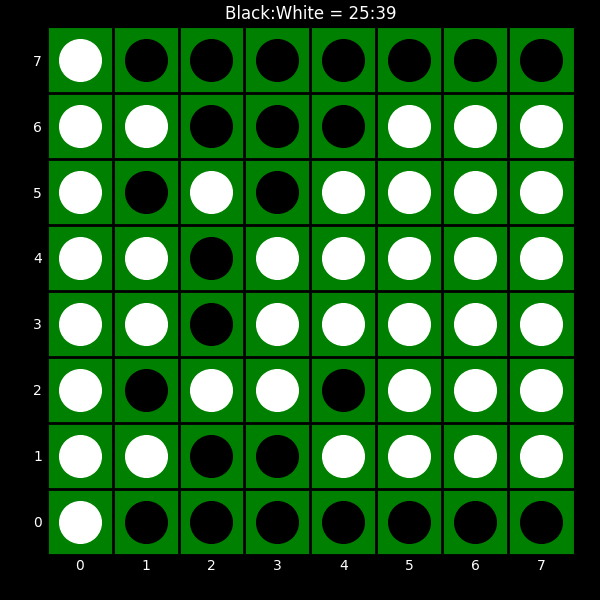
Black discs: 25
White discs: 39